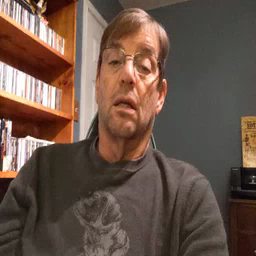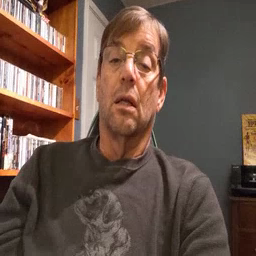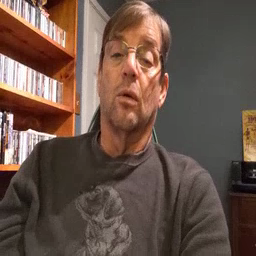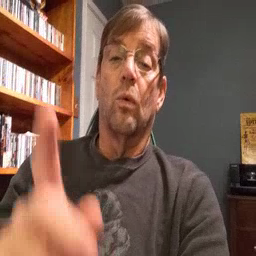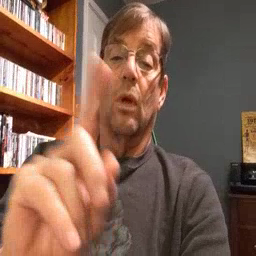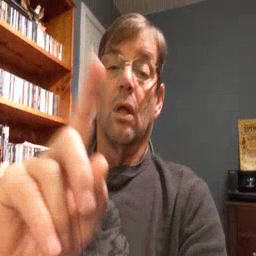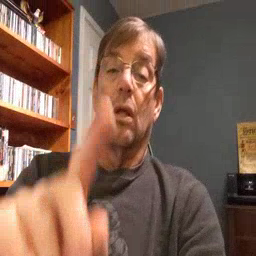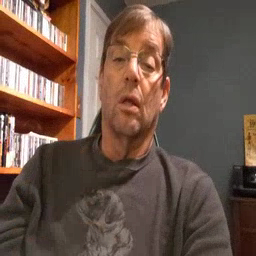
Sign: where